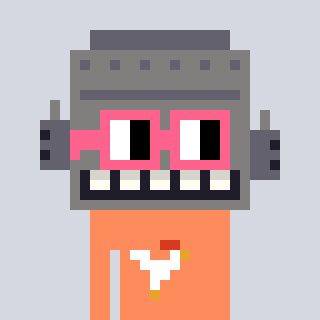
a pixel art character with square pink glasses, a robot-shaped head and a peachy-colored body on a cool background